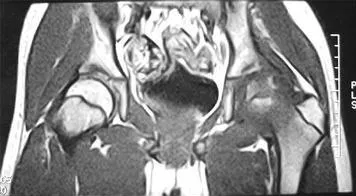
The coronal MRI of bilateral hip joints, the left acetabulum became shallow, the femoral head was shifted upward slightly.
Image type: radiology (mri)